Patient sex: M
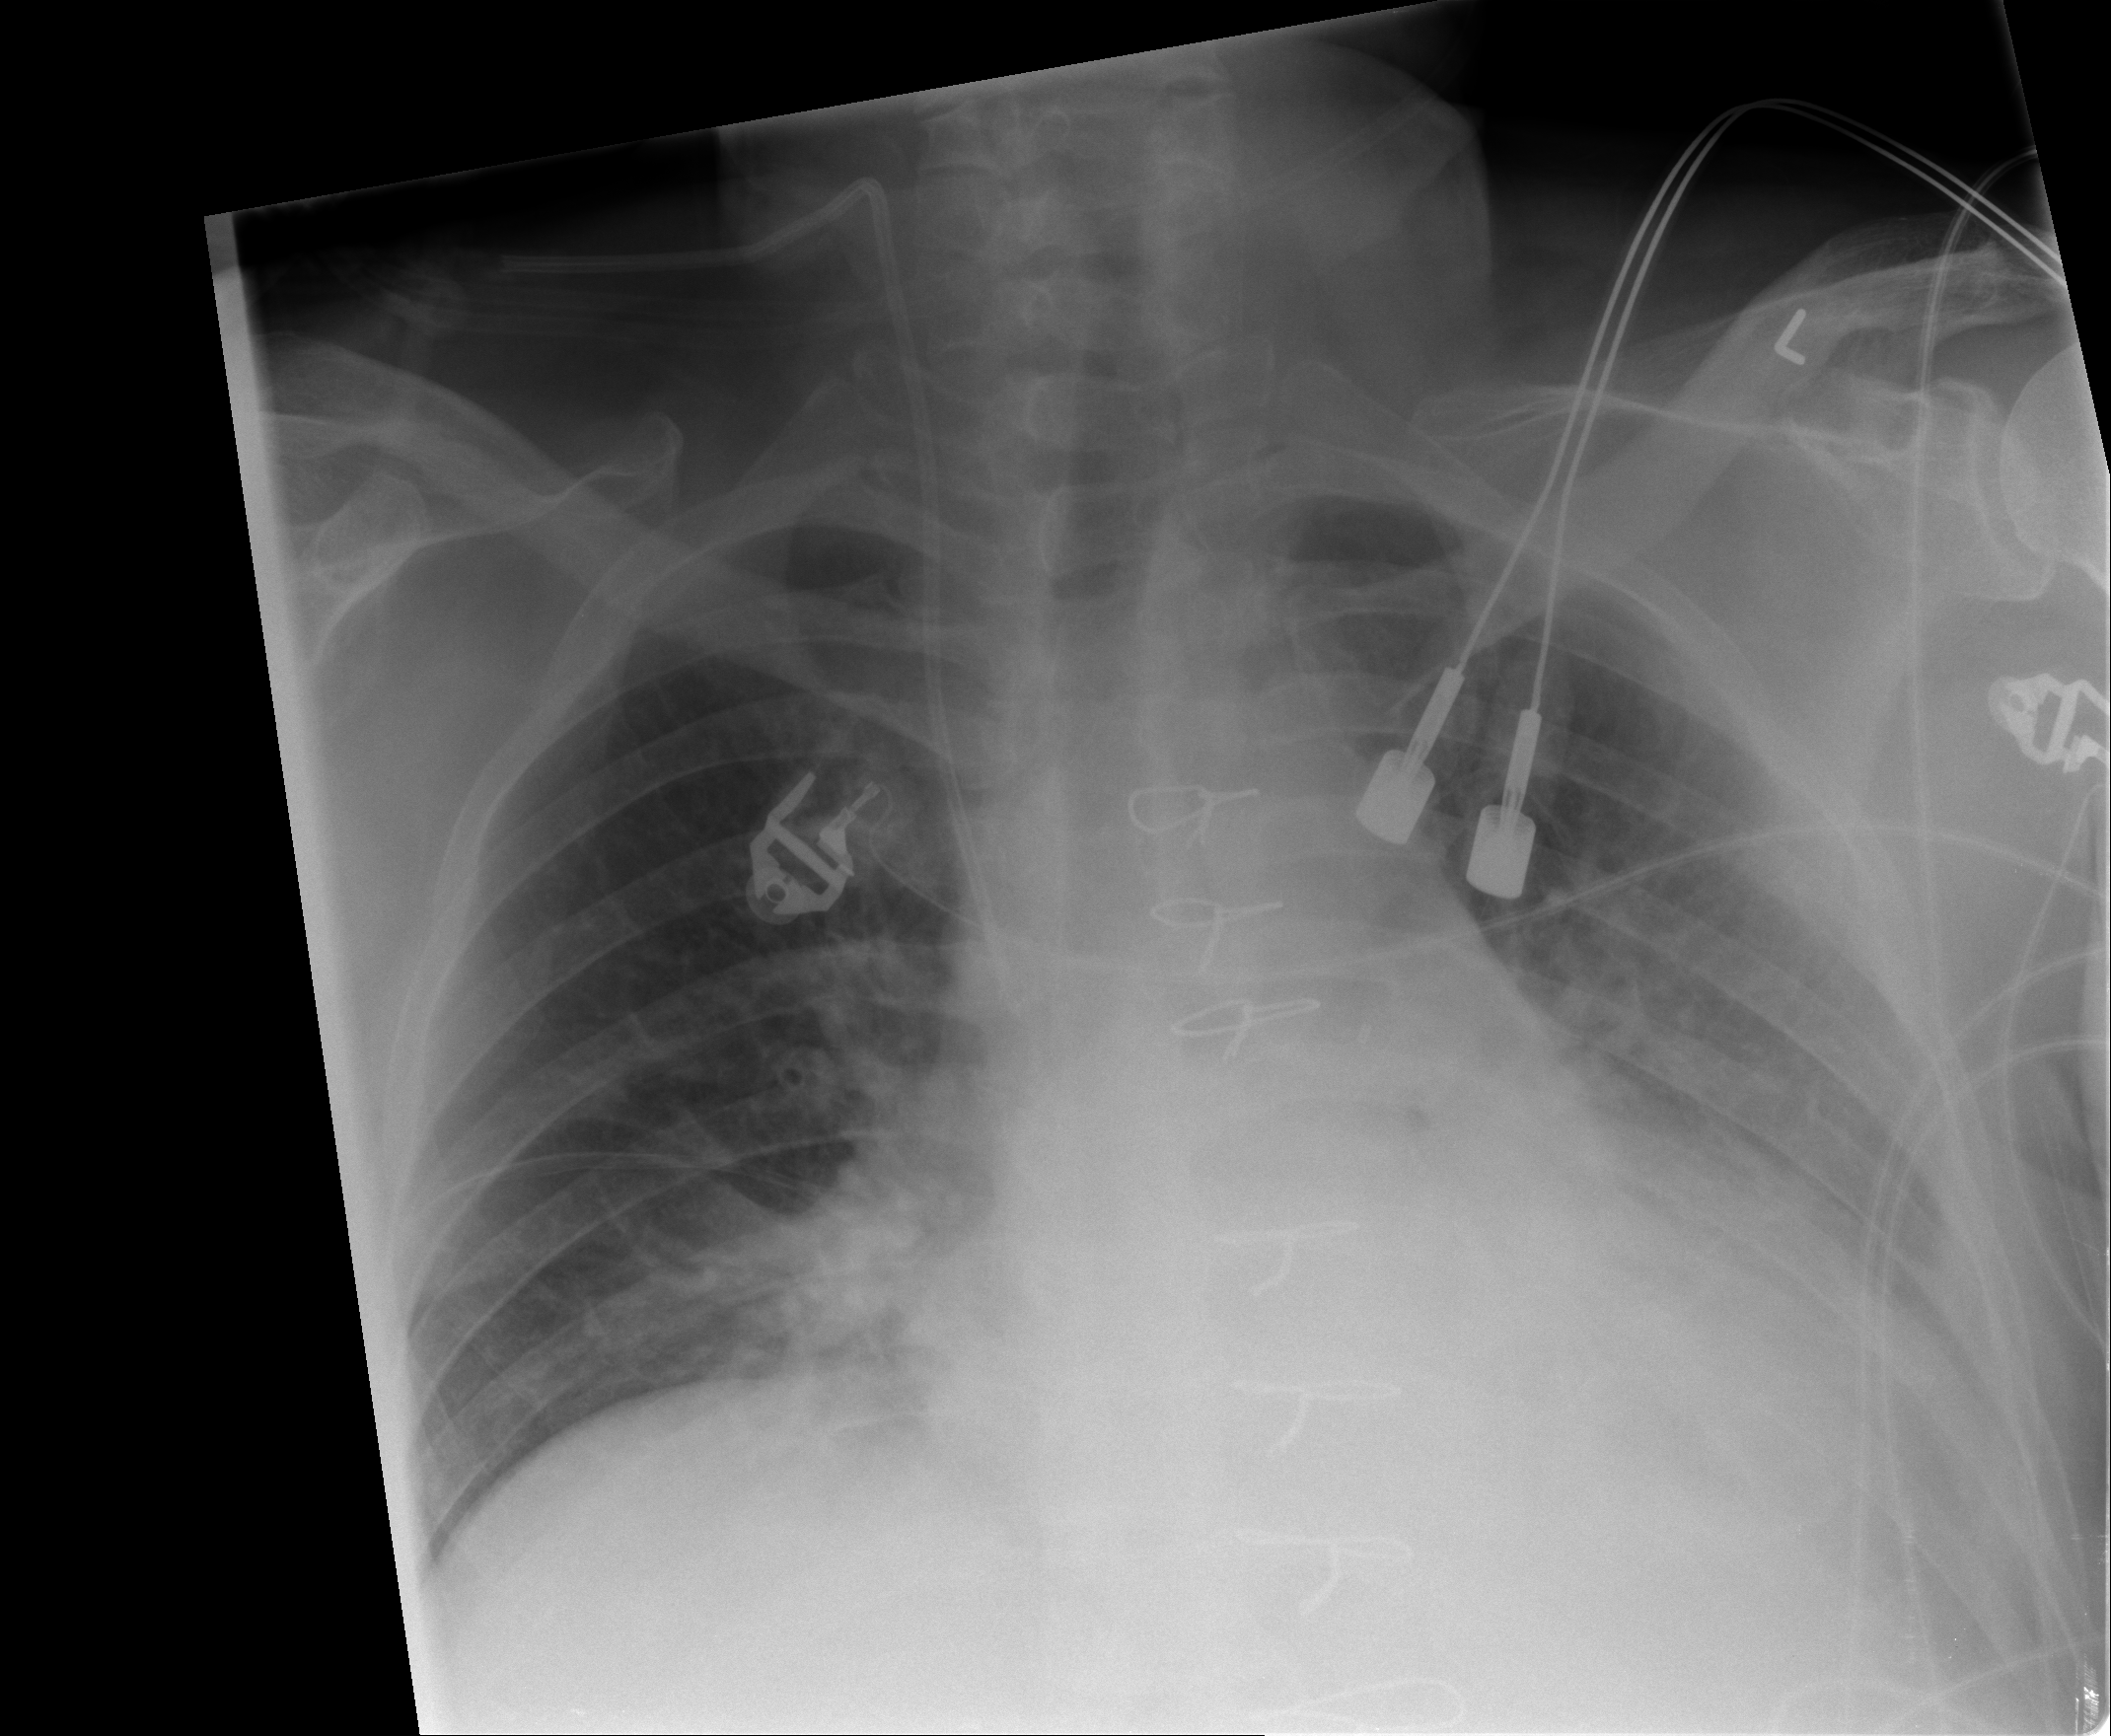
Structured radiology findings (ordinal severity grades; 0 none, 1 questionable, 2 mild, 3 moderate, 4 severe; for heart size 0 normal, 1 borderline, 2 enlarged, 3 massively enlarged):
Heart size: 2
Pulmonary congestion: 1
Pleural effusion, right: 0
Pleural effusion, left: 1
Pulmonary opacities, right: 0
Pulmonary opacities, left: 0
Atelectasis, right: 2
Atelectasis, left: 2